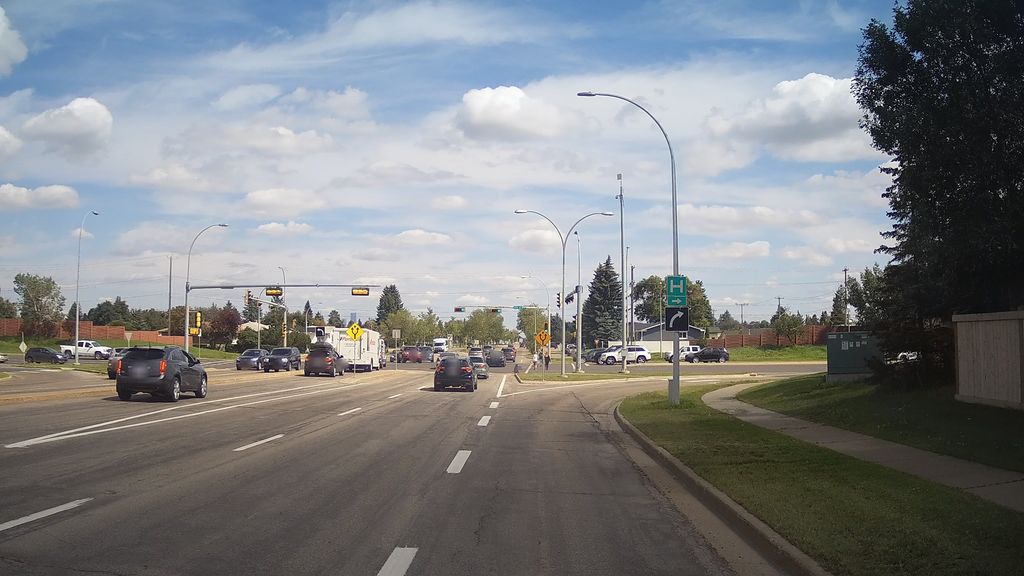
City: edmonton